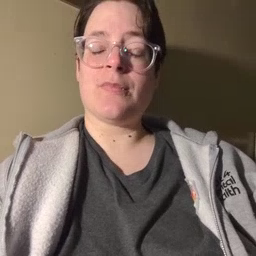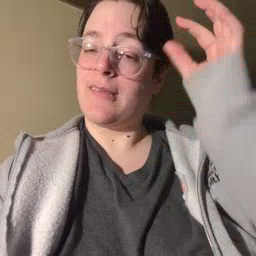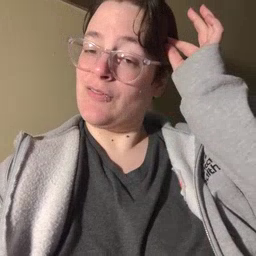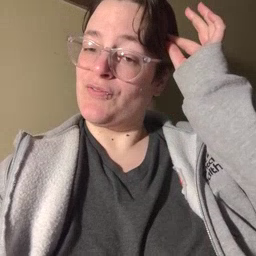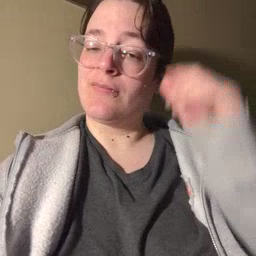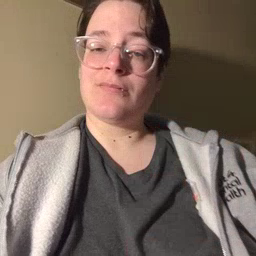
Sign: hair